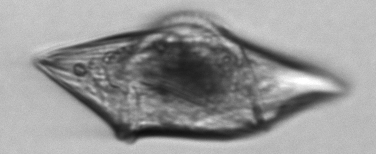
Label: Gyrodinium